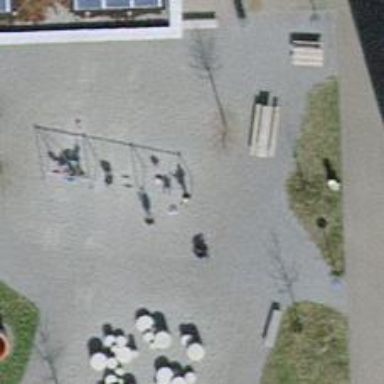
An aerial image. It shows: Playground featuring swings.